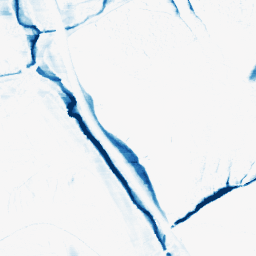
Category: morphological
Decomposition family: morphological_ellipse
Decomposition parameters: operation: closing
width: 5
height: 20
Upsampling method: quartic
Upsampling parameters: scale: 8
Upsampling scale: 8